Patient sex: F
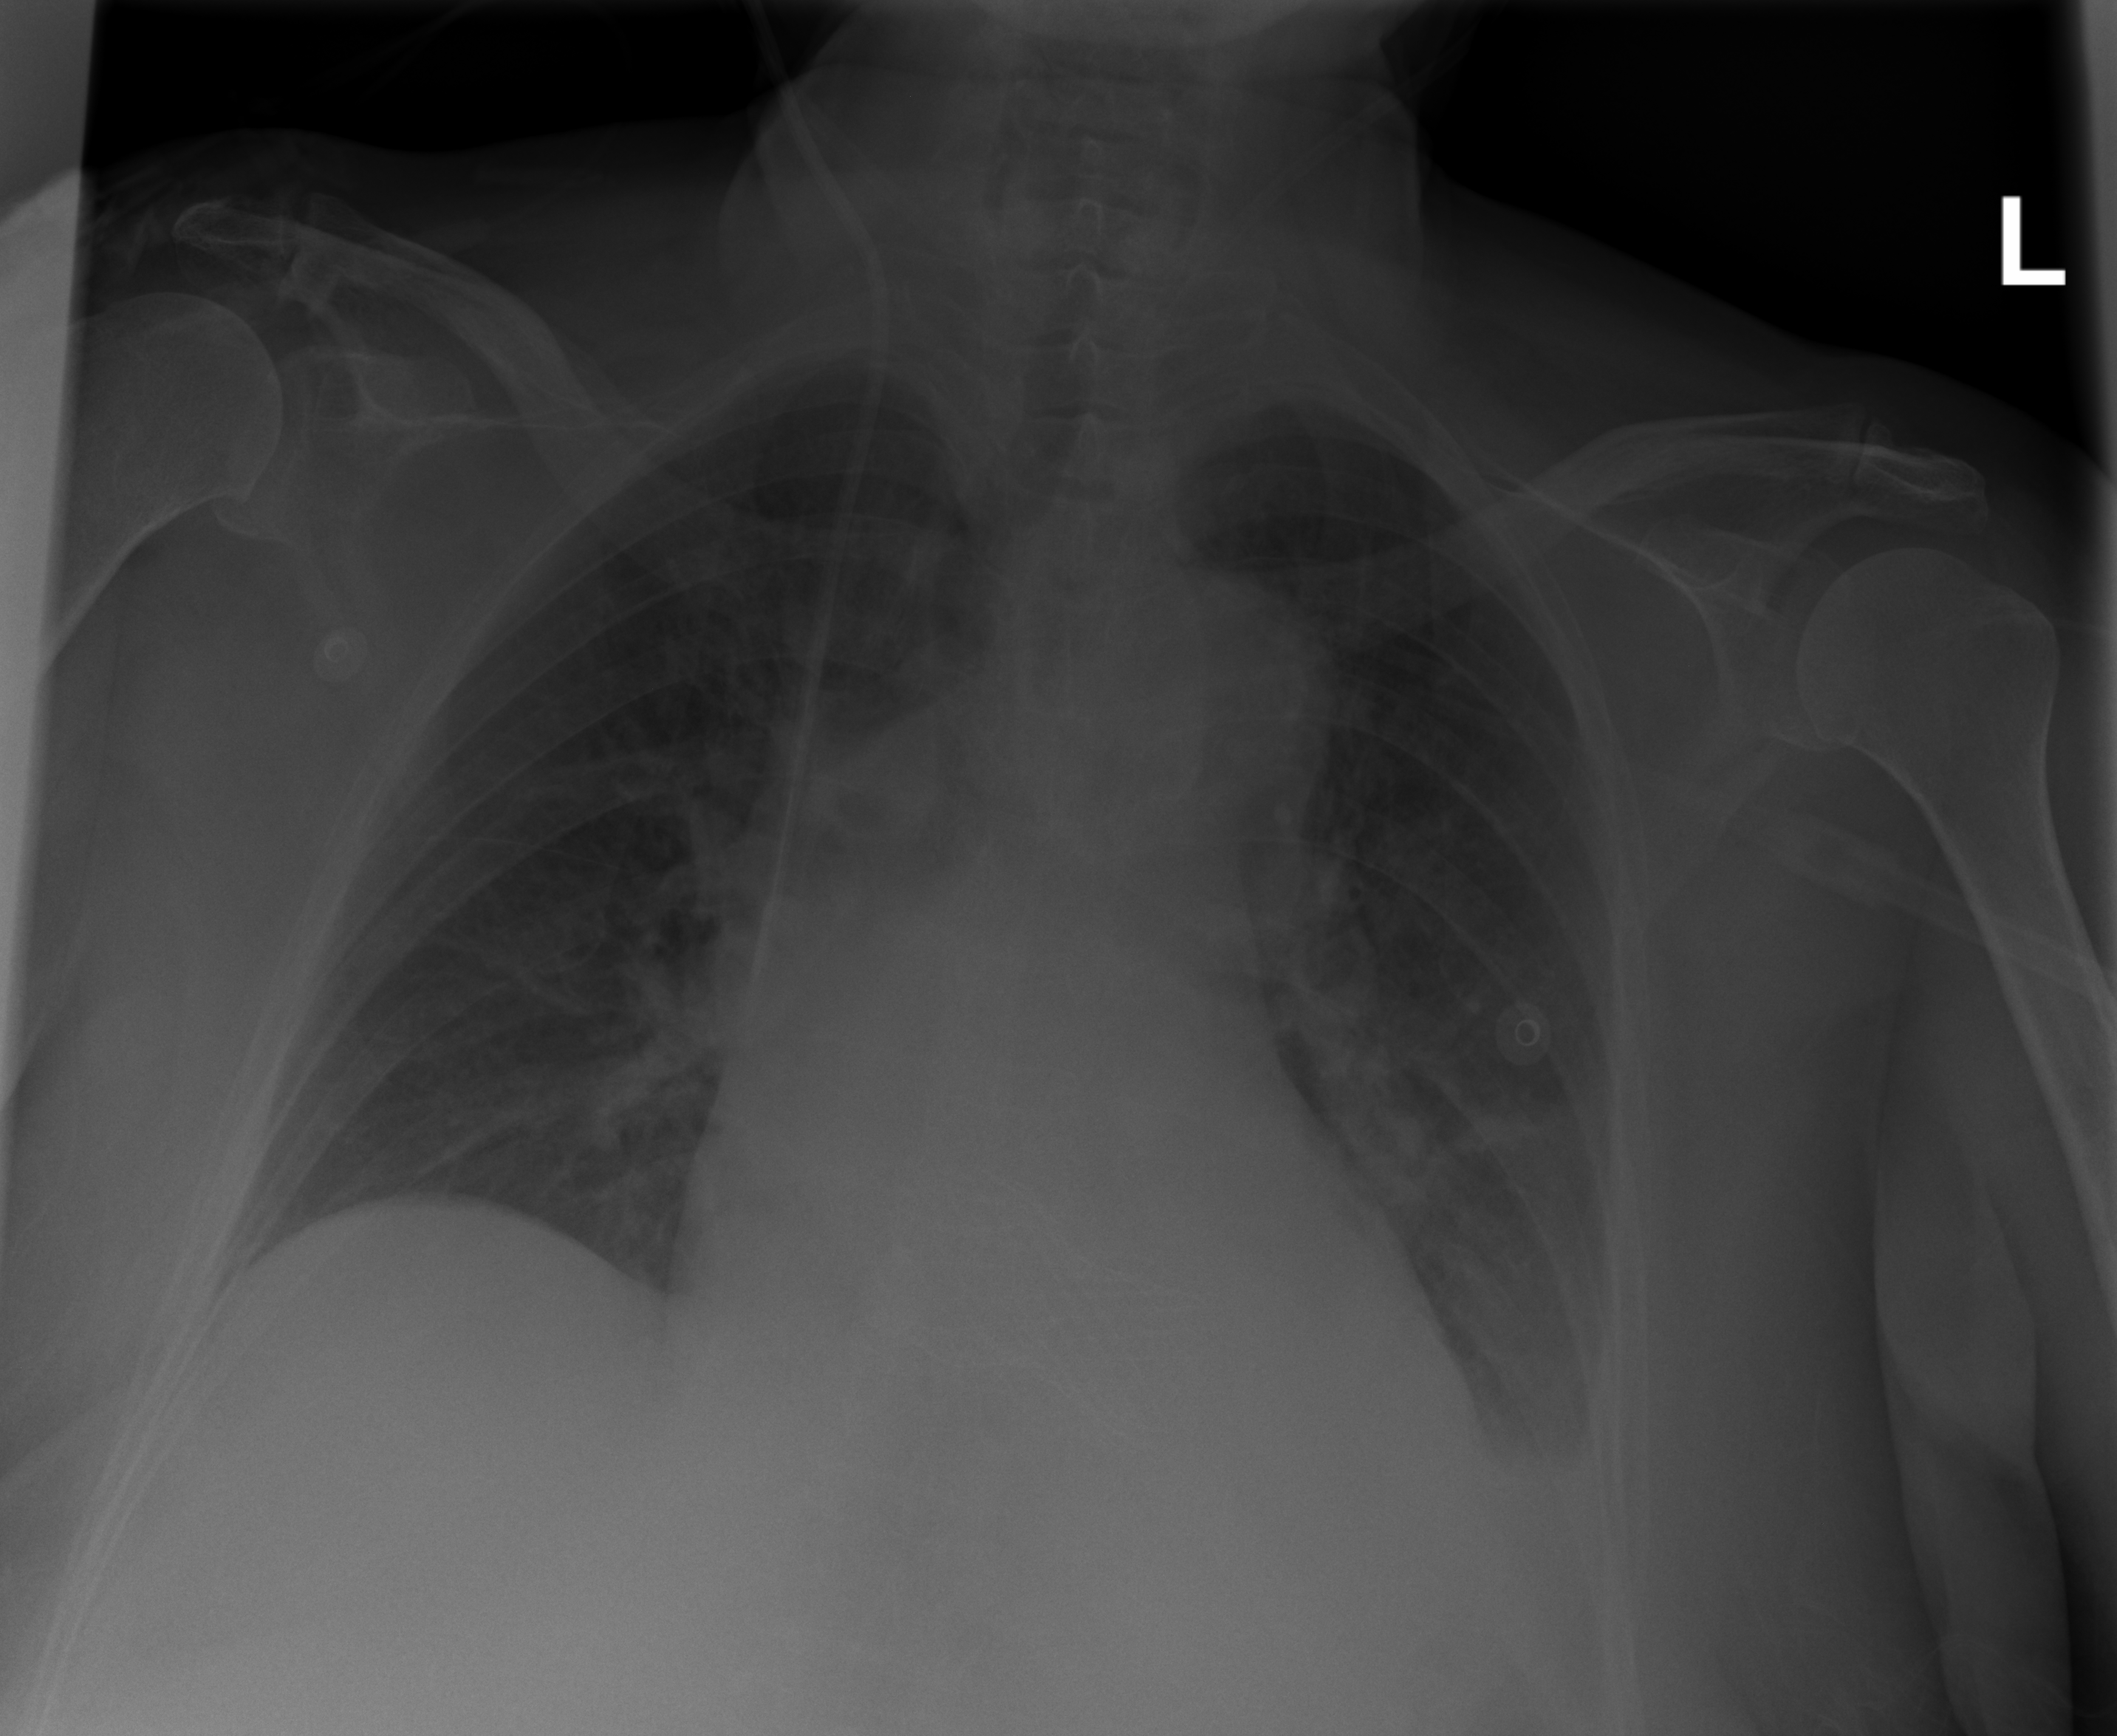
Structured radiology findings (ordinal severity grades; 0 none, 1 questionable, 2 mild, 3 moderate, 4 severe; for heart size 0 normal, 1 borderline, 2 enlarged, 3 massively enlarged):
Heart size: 1
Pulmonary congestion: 2
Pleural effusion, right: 0
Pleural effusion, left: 2
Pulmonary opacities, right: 1
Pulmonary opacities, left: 1
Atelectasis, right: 0
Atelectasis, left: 2